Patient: sex F, age 33
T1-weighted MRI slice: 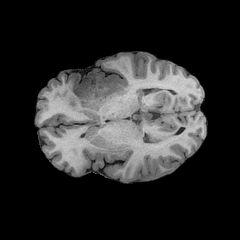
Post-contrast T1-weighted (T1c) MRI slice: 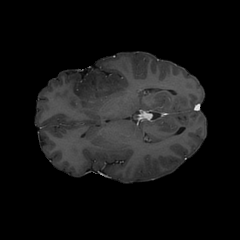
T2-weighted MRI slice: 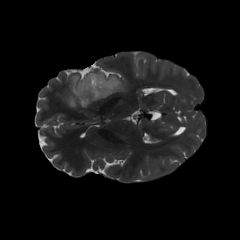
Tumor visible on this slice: yes
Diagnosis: Astrocytoma, IDH-mutant
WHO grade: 2